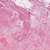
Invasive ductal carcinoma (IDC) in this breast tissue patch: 0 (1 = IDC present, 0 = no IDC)